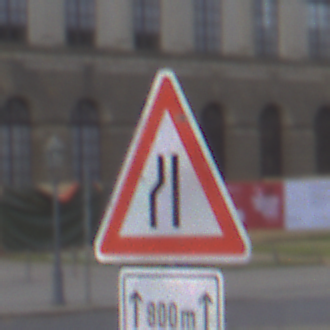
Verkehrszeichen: EinseitigVerengteFahrbahnLinks
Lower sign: LaengeEinerStrecke1
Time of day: MorningAfternoon
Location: Outdoor (Urban)
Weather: PartlyCloudy
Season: NotSpecified
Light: Natural